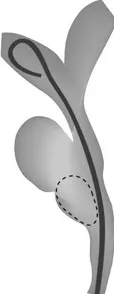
Schema of the intraoperative findings. This schema showed intraoperative findings of the case. The dashed line is solid gallstone in the neck of the gallbladder (a).
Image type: radiology (x_ray)